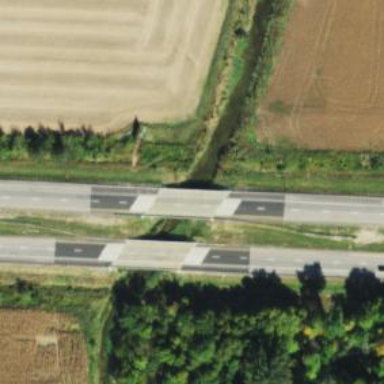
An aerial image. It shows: Asphalt road on bridge. The road is trunk highway and is motorway and expressway.